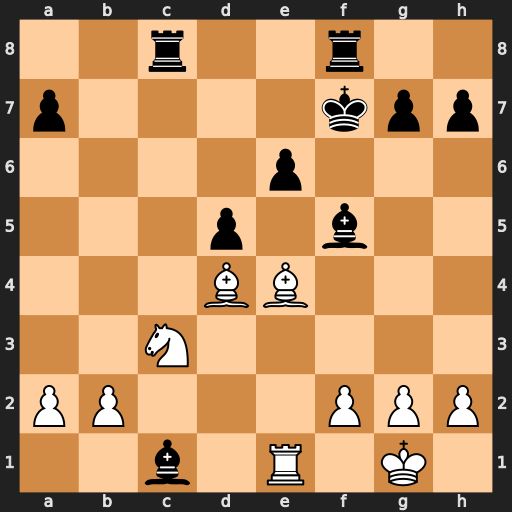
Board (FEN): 2r2r2/p4kpp/4p3/3p1b2/3BB3/2N5/PP3PPP/2b1R1K1
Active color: w
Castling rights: -
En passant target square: -
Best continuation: Bxf5 exf5 Rxc1